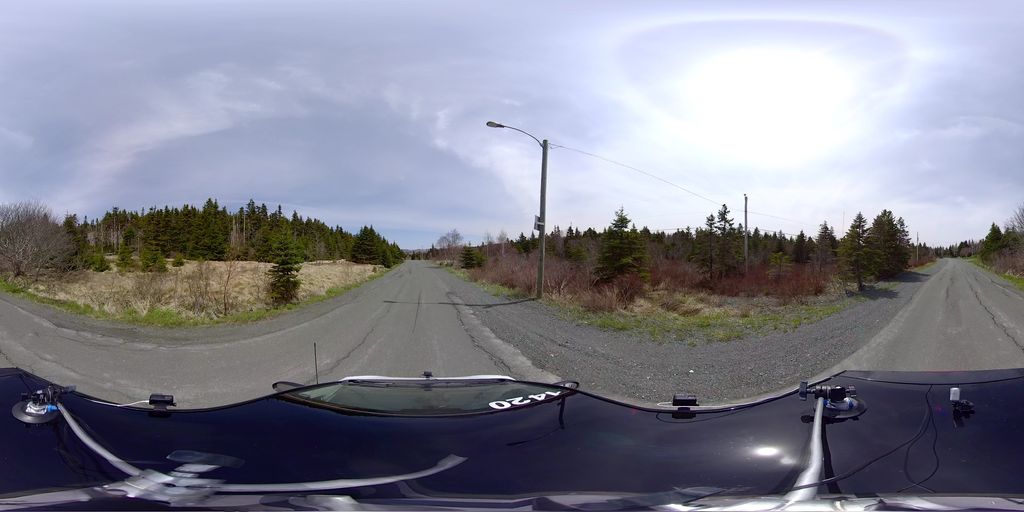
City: st_johns